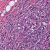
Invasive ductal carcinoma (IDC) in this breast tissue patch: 0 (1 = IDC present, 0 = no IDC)